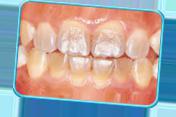
Condition: Tooth Discoloration